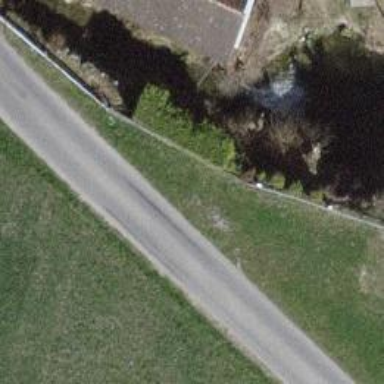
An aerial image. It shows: Culvert tunnel.